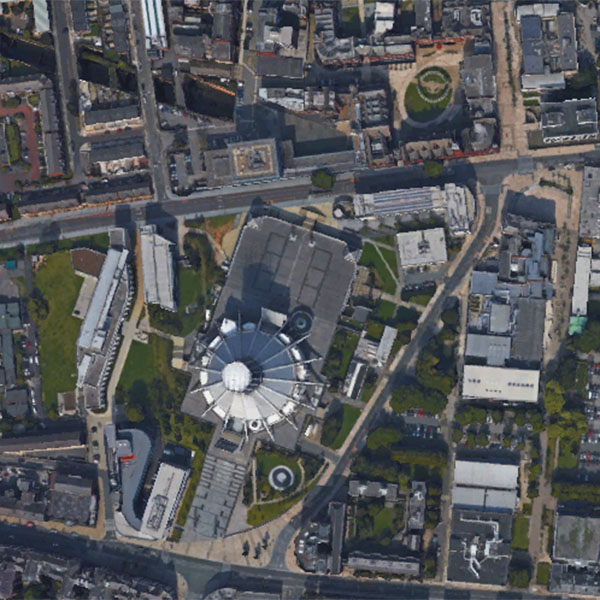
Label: School